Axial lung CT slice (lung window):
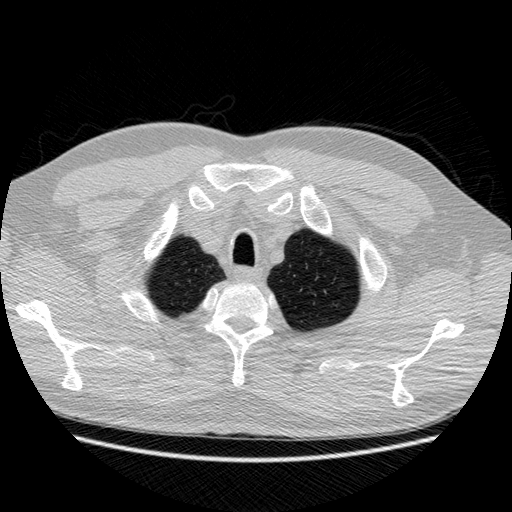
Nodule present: no